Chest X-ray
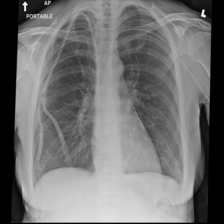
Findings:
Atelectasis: negative
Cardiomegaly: negative
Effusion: negative
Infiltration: negative
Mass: negative
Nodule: negative
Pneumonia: negative
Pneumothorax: negative
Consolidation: negative
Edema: negative
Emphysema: negative
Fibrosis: negative
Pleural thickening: negative
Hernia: negative